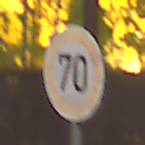
Verkehrszeichen: Geschwindigkeit70
Umgebung: Outdoor, Urban
Tageszeit: Night
Wetter: PartlyCloudy
Licht: Natural
Jahreszeit: NotSpecified
Kontrast: HighContrast